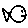
Label: fish